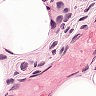
Metastatic tissue present: yes